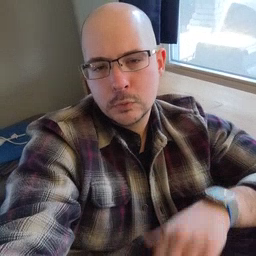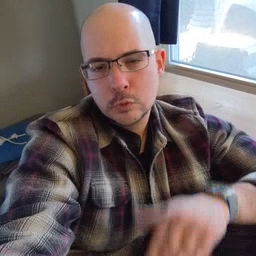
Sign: drop